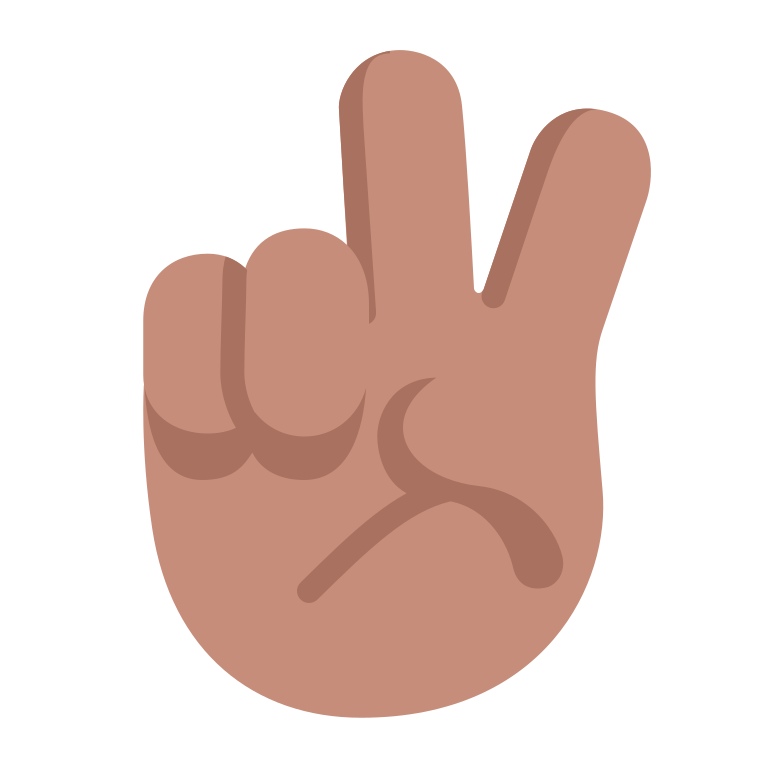
victory hand flat